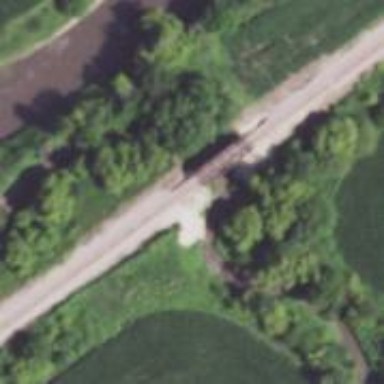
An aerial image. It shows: Truss bridge carrying railway.